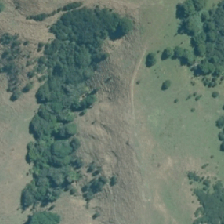
Land cover: broadleaved_indigenous_hardwood